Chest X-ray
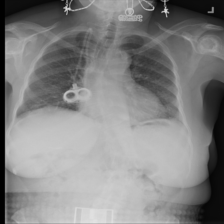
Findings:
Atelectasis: negative
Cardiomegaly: negative
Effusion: negative
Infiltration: negative
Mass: negative
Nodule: negative
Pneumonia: negative
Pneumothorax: negative
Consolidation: negative
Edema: negative
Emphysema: negative
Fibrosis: negative
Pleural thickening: negative
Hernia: negative